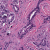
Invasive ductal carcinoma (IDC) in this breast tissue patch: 1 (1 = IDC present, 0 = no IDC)